Interaction volume radius: 5 \u00c5
Interaction volume height: 35 \u00c5
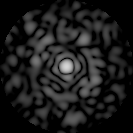
Disorder parameter: 0.8268